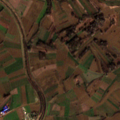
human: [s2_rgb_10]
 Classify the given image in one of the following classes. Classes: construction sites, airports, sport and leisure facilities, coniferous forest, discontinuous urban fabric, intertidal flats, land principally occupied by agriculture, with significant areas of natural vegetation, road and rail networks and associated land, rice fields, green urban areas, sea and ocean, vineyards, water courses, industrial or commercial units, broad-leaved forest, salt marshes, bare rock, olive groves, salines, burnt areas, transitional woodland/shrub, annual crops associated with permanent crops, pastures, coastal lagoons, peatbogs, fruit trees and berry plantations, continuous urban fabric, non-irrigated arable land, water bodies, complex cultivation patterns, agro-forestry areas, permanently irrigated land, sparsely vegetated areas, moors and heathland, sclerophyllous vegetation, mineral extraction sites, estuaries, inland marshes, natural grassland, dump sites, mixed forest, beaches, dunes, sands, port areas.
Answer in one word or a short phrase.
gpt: non-irrigated arable land, complex cultivation patterns, land principally occupied by agriculture, with significant areas of natural vegetation